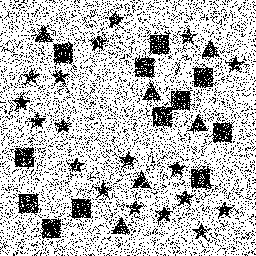
Squares: 12
Triangles: 6
Stars: 18
Total shapes: 36